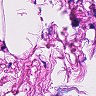
Metastatic tissue present: no